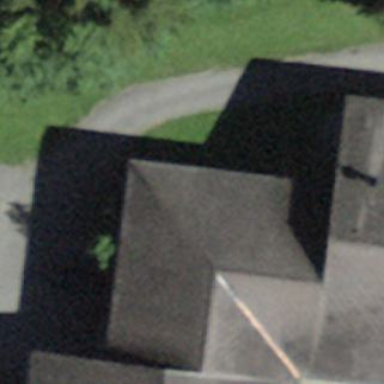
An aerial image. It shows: Building with red roof.